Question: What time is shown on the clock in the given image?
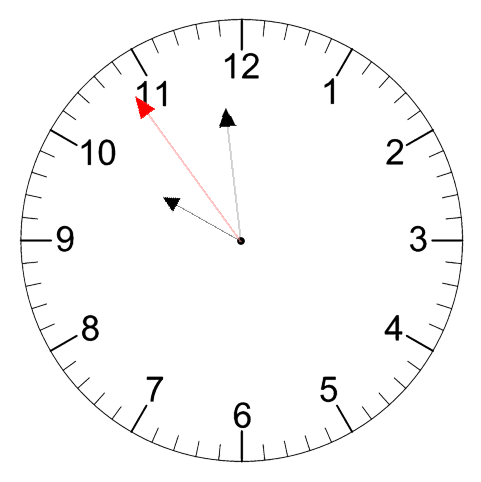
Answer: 09:58:54